Question: I'm making a small tip calculator for the Windows Phone 7 and I'm almost done:

I'm having trouble getting the trailing decimals places to do what I want though. I want to display the result with only two values after the comma. Any suggestions? Here's my code:
'''
private void btnSubmit_Click(object sender, RoutedEventArgs e)
{
if (ValidateInputs())
{
lblTotalTip.Text = CalculateTip(txtTotalBill.Text, txtPercentage.Text);
}
}
private string CalculateTip(string Total, string Percentage)
{
decimal totalBill = decimal.Parse(Total);
decimal percentage = decimal.Parse(Percentage);
string result = ((percentage / 100) * totalBill).ToString();
return result;
}
private bool ValidateInputs()
{
return true;
}
'''
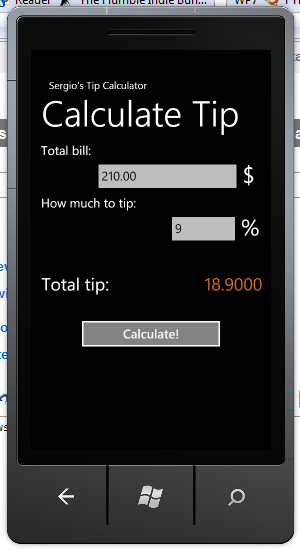
Answer: You should use currency formatting:
'''
string result = ((percentage / 100) * totalBill).ToString("C");
'''
For your example, the result would be "$18.90". The benefit of this approach is that the result will be properly localized as well (e.g. some currencies have comma separators instead of ".").
Additionally, if you want to localize the "$" symbol in your UI, you can use <URL>.